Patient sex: M
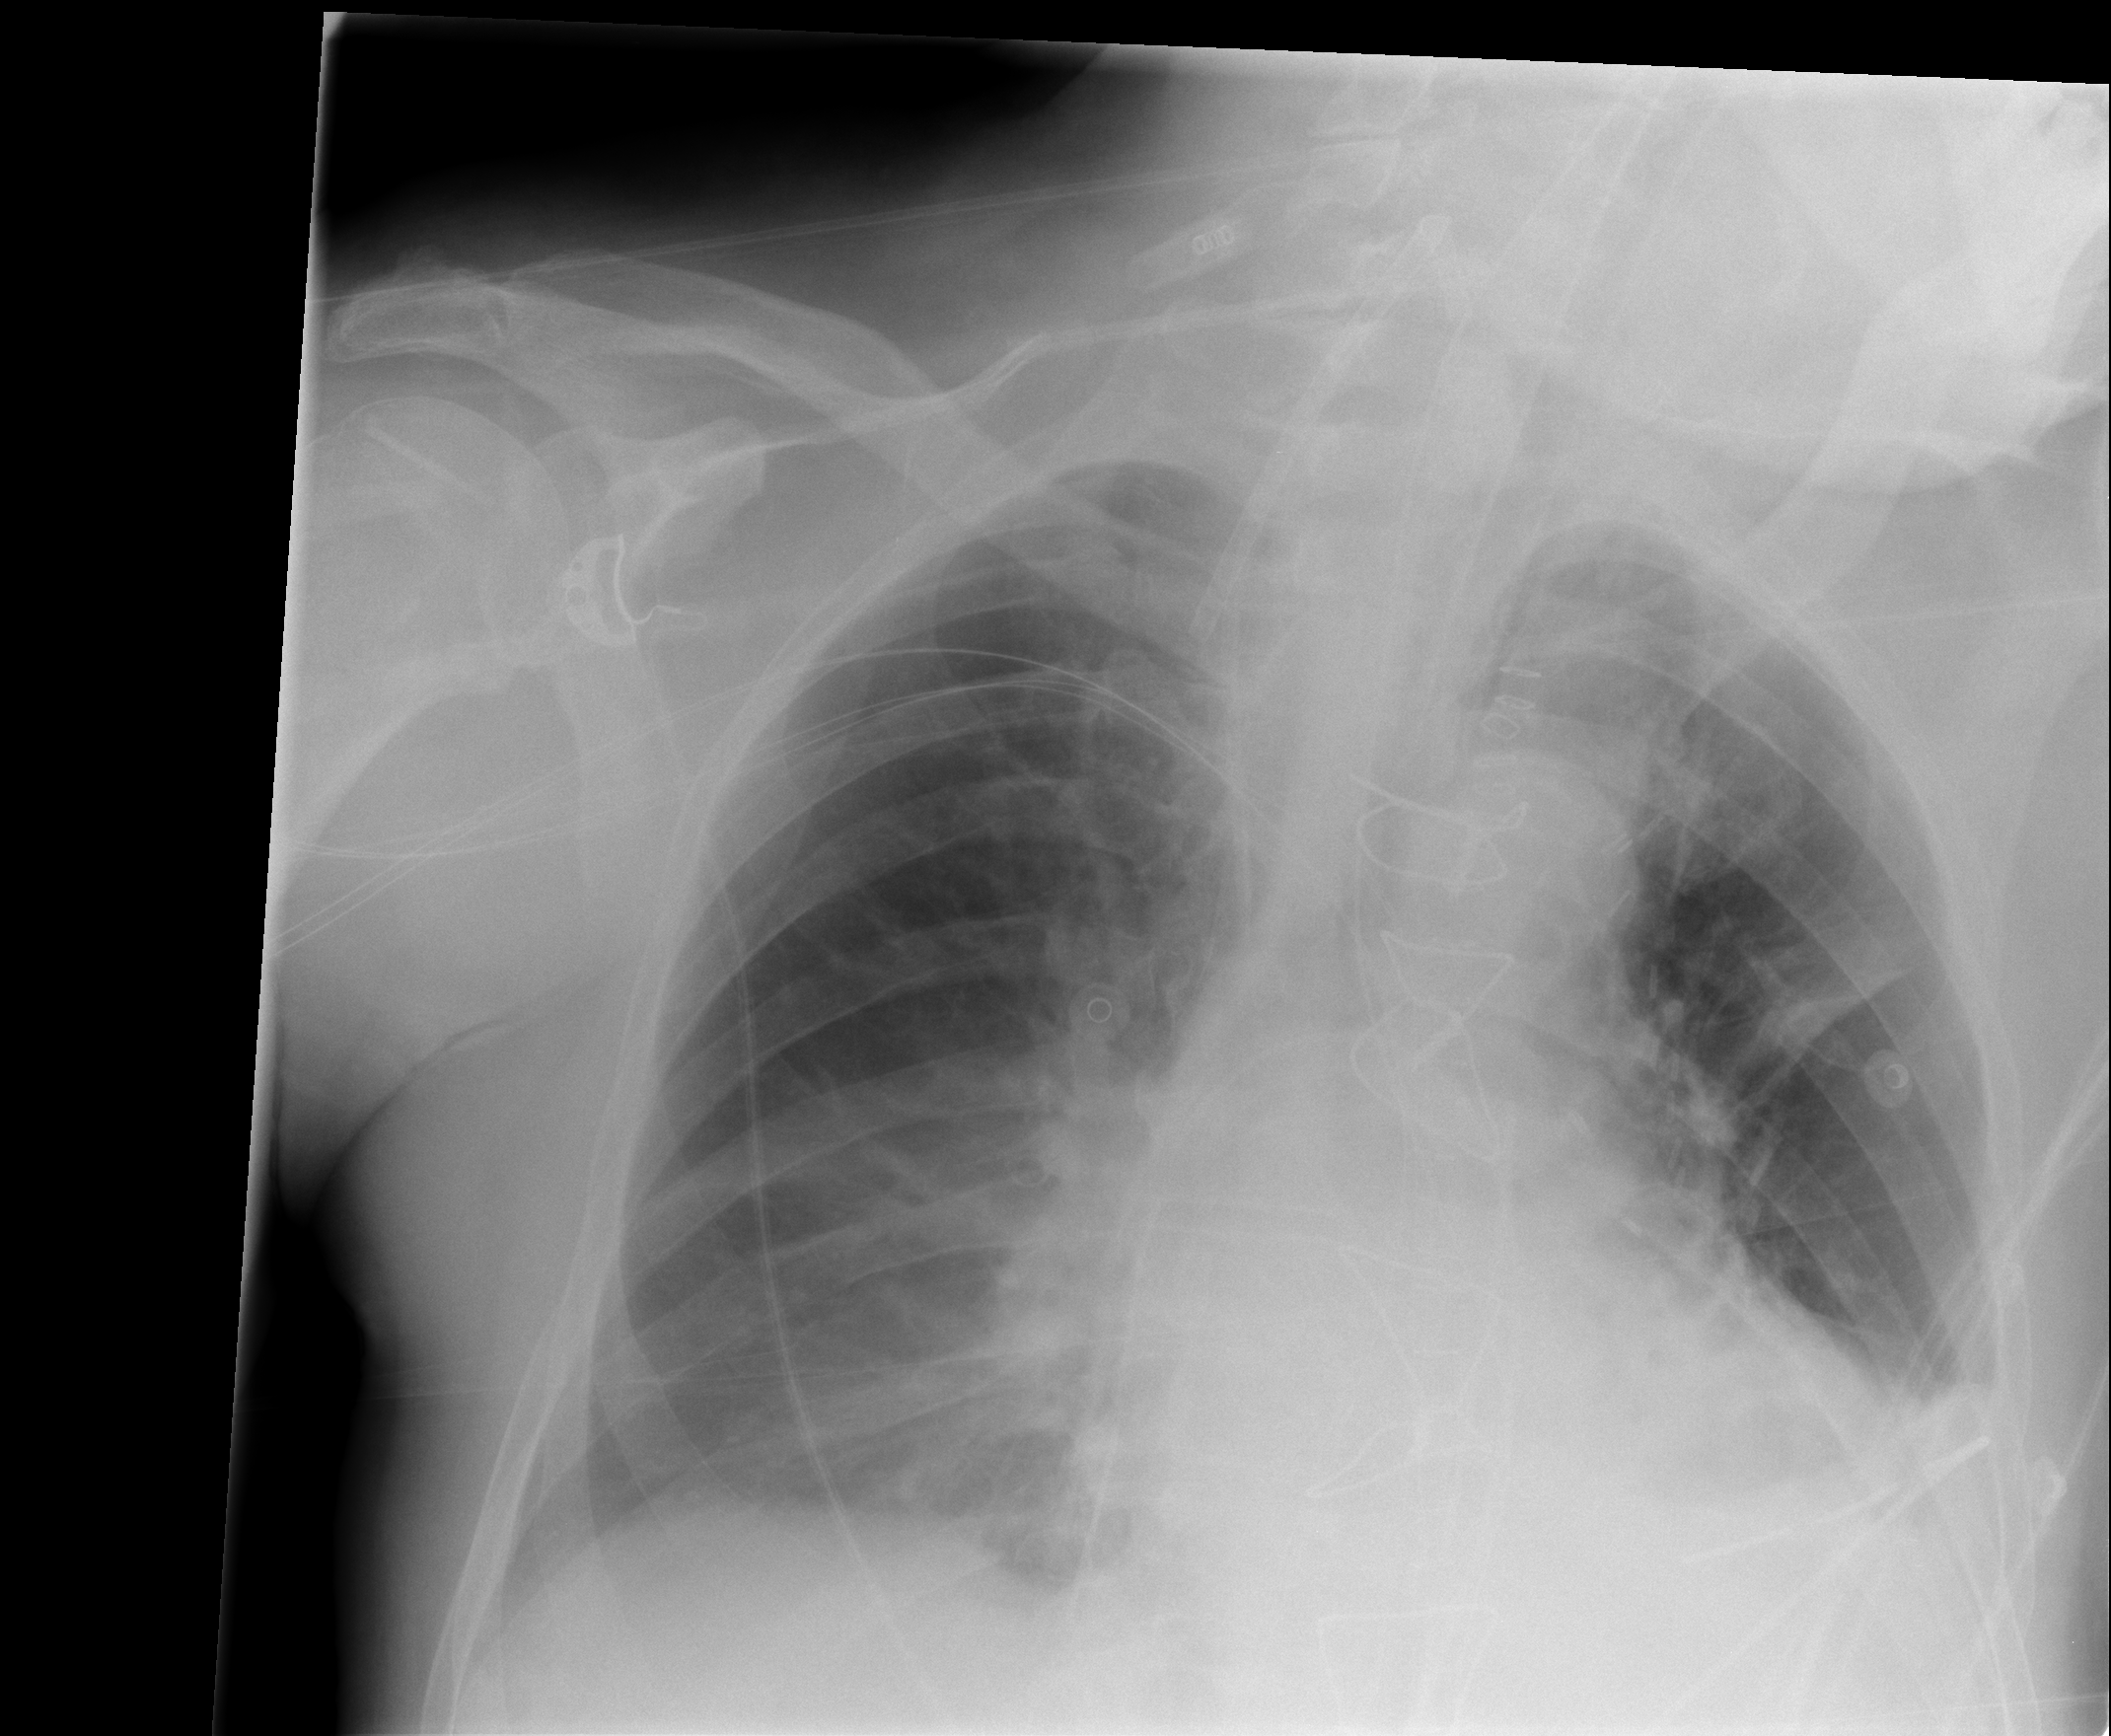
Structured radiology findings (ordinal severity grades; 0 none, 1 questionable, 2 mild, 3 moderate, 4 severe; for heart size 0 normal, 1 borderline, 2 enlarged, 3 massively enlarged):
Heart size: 2
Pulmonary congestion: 2
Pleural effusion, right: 1
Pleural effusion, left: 2
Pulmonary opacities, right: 2
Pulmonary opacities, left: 0
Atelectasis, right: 2
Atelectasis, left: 2